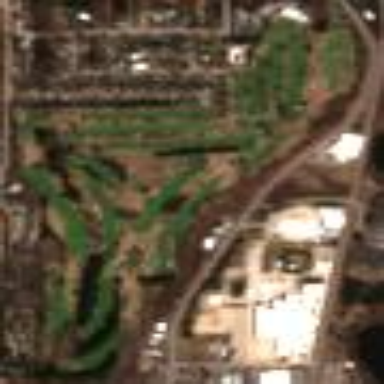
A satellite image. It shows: Golf course.